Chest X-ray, PA view. Patient: 64 years old, sex M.
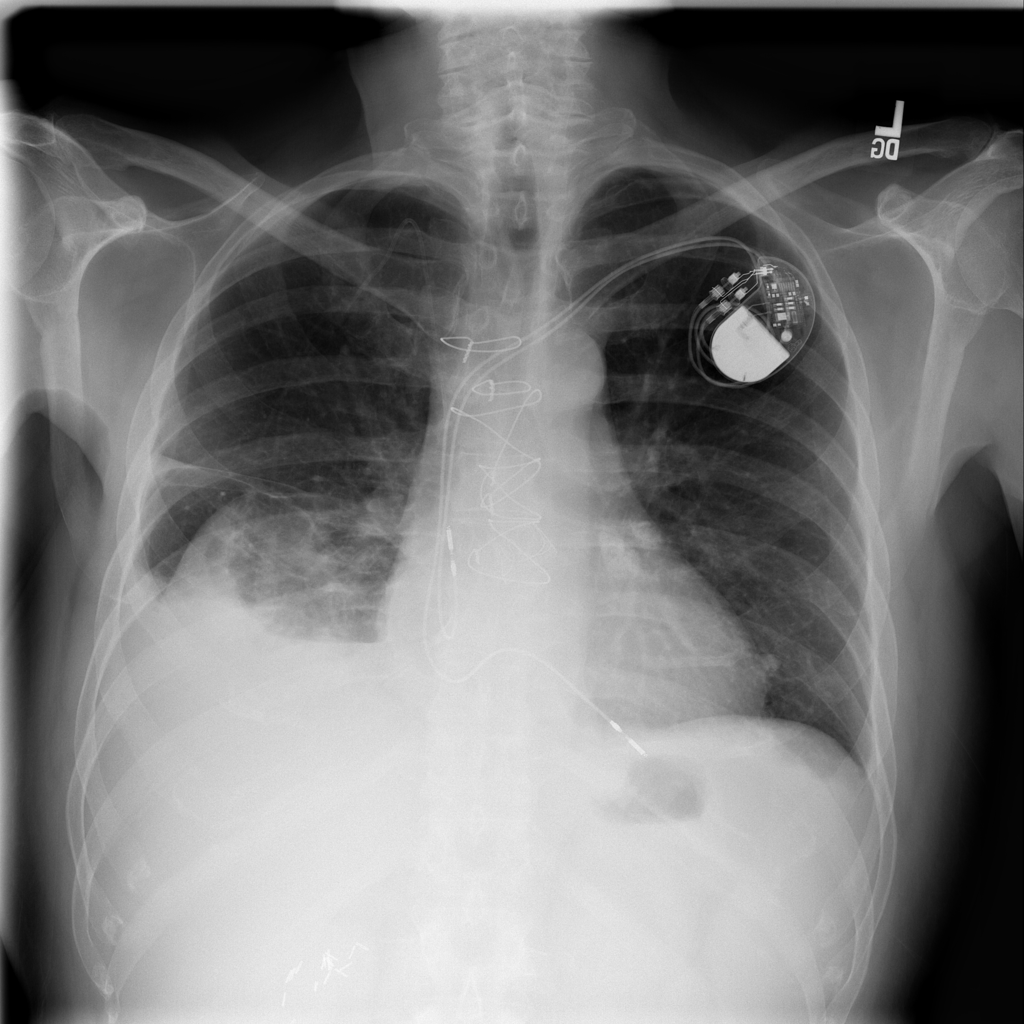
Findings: Atelectasis, Effusion